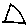
Label: triangle